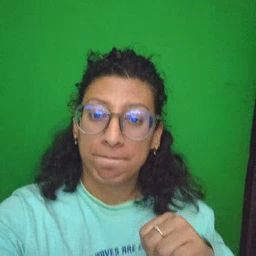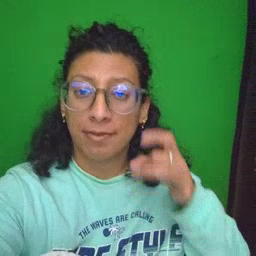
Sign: hate